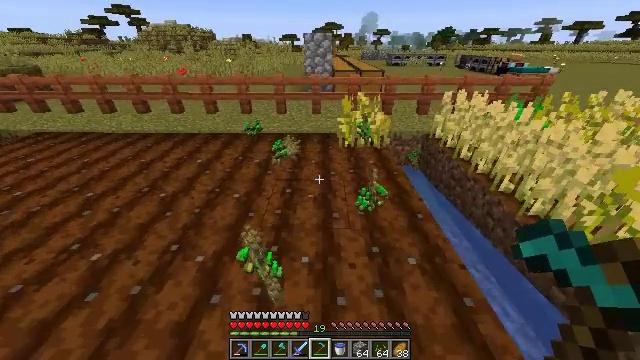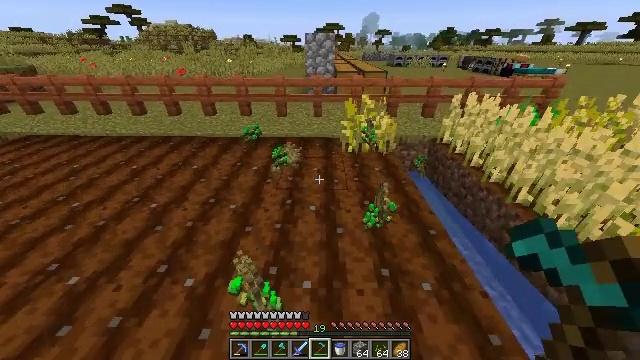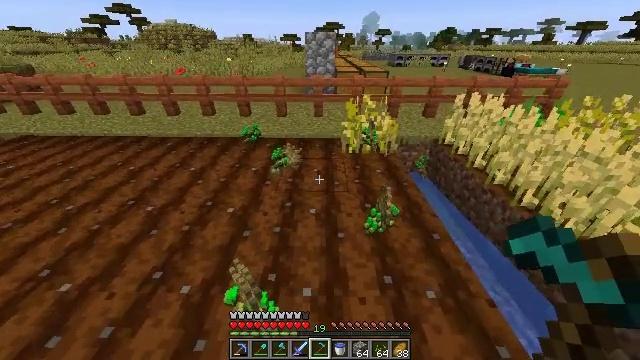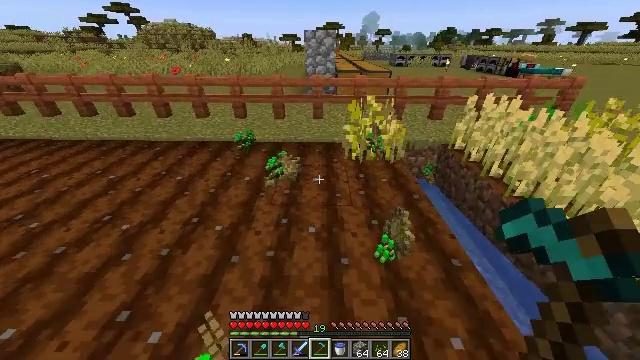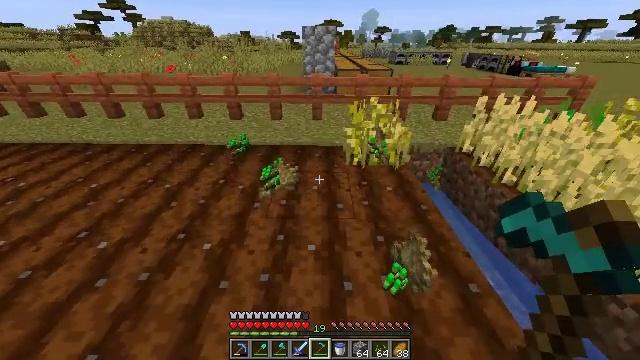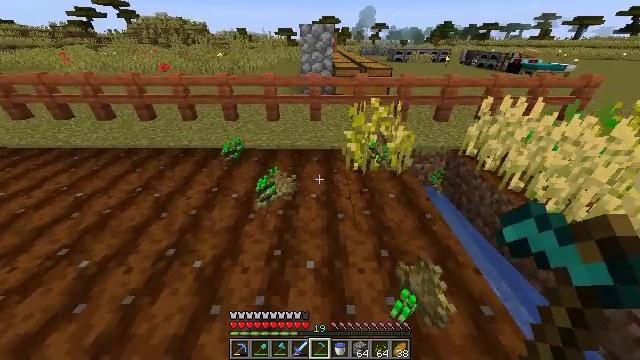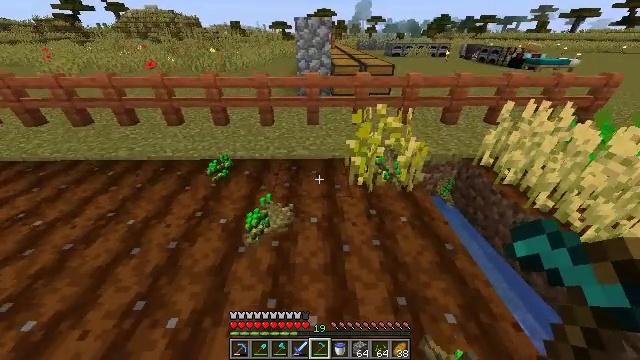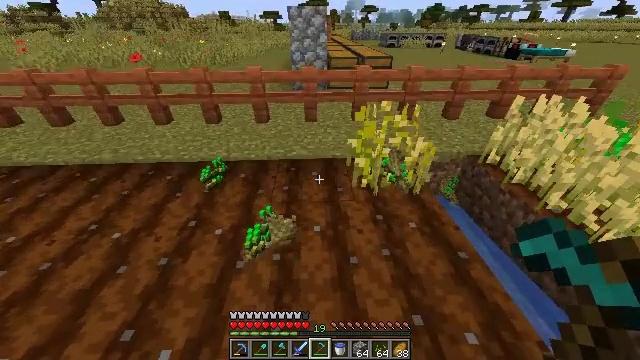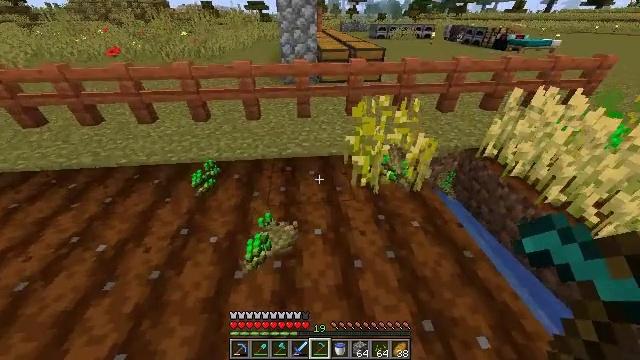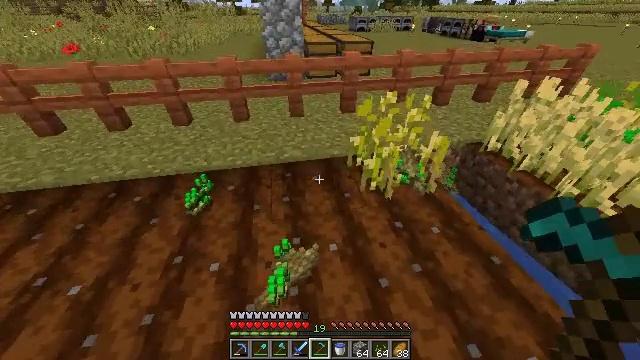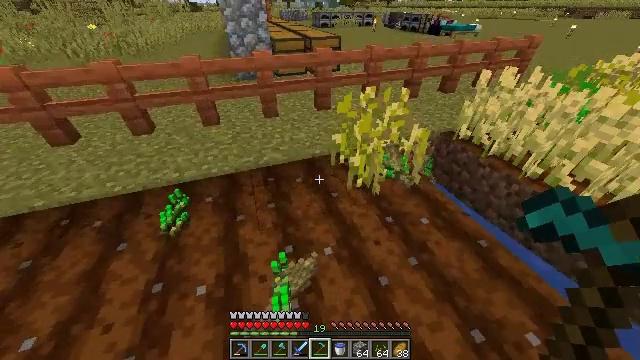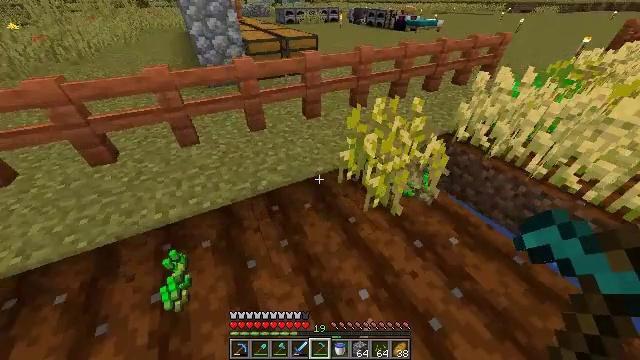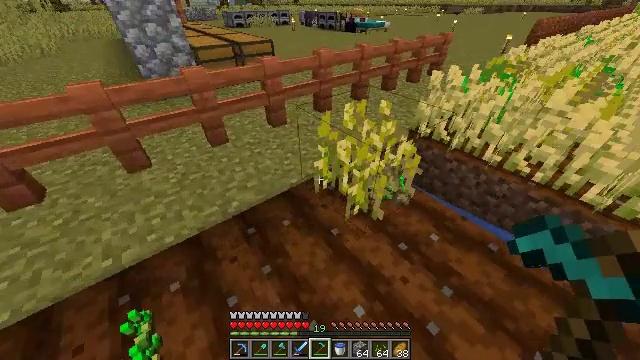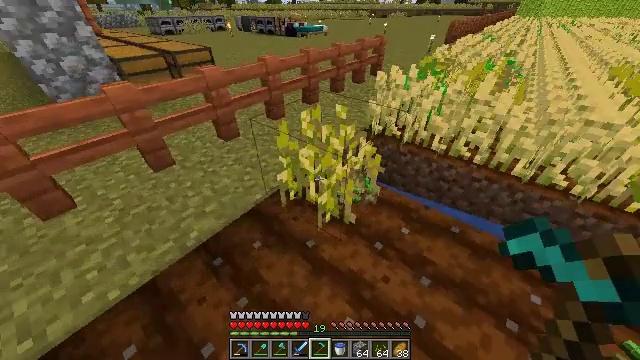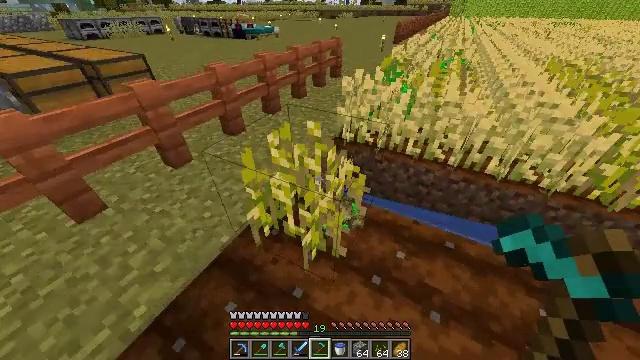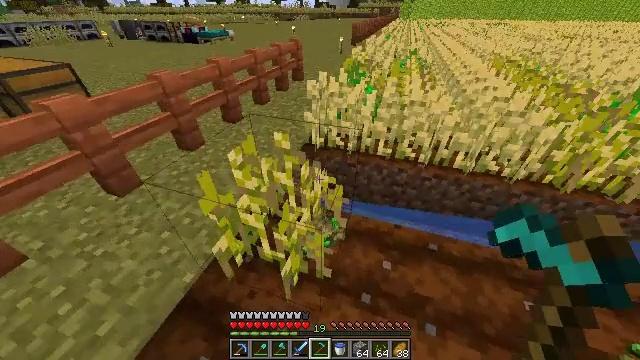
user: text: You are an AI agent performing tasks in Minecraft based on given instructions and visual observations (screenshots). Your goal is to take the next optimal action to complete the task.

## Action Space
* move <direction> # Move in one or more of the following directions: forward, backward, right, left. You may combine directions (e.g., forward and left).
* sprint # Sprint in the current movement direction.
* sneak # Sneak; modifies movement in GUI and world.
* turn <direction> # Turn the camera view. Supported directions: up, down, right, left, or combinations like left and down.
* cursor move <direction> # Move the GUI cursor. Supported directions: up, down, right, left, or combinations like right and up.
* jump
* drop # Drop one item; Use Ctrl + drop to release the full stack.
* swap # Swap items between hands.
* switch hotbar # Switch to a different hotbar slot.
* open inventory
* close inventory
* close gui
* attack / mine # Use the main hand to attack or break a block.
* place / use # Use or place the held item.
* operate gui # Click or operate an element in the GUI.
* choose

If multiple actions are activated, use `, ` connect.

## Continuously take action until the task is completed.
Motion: motion action
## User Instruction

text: Gather wheat by left-clicking on it.
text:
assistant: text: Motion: move forward, sprint
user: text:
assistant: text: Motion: move forward, sprint
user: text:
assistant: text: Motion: move forward, sprint
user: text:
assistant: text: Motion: move forward, sprint
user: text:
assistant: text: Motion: move forward, sprint
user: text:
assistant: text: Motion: move forward, sprint, turn down
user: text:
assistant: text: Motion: move forward and move left, sprint, turn right and down
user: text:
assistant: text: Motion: move forward and move left, sprint, turn right and down
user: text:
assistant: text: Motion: move forward and move left, sprint, turn right and down
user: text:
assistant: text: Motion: move forward and move left, sprint, turn right
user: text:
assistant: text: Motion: move forward and move left, sprint, turn right
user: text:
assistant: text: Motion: move forward, sprint, turn right
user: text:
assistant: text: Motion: move forward, sprint, turn right
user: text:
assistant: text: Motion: move forward, sprint, turn right
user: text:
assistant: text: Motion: move forward, sprint, turn right
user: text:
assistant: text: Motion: move forward, sprint, turn right
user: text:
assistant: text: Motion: move forward and move left, sprint, turn right
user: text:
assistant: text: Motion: move forward and move left, turn right
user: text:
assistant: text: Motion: move forward and move left, turn right
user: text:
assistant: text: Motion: move left, turn right
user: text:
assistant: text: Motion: move left, turn right and up
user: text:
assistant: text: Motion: move left, turn right and up
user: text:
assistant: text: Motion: move left, turn right
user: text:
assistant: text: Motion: turn right
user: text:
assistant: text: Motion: turn right
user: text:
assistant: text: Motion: no_op
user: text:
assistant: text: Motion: no_op
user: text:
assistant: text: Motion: no_op
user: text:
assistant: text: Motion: no_op
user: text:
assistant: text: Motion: no_op